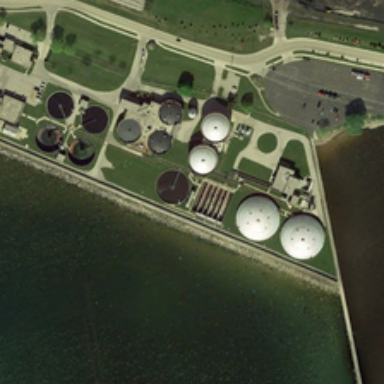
The picture is green .